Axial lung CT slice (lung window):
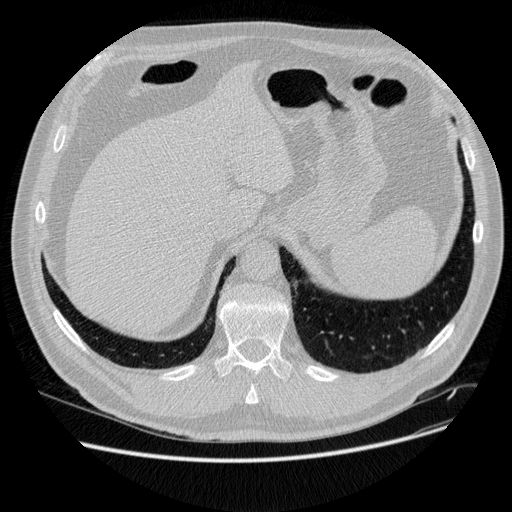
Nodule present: no